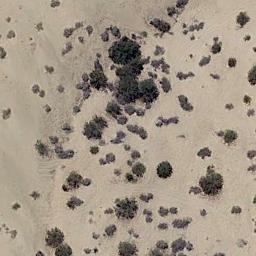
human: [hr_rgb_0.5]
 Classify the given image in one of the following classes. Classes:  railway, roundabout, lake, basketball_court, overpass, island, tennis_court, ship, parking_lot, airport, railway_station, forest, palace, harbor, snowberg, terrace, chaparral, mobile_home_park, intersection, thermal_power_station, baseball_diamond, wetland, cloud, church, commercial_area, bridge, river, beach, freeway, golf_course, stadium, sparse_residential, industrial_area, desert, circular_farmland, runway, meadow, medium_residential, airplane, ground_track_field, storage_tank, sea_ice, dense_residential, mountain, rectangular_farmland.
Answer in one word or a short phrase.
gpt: chaparral